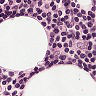
Metastatic tissue present: no